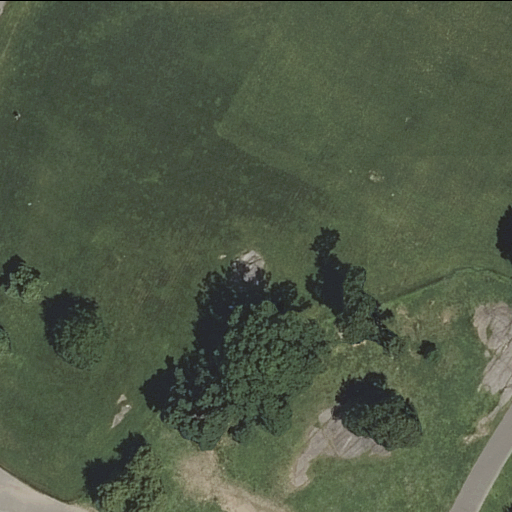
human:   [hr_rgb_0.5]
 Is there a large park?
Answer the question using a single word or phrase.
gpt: yes

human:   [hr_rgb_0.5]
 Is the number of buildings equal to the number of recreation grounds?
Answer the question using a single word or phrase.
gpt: no

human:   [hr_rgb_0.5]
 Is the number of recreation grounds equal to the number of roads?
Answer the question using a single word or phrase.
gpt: no

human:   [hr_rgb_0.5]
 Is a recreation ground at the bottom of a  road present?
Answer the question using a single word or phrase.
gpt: no

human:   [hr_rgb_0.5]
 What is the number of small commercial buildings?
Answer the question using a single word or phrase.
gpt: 0

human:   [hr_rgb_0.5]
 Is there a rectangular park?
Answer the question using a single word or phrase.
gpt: yes

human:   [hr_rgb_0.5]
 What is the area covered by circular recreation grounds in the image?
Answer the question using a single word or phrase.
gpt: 0m2

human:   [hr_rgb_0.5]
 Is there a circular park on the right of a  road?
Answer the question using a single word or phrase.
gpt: no

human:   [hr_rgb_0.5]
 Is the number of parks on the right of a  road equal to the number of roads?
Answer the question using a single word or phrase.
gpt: no

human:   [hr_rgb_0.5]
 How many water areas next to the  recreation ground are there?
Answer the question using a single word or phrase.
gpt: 0

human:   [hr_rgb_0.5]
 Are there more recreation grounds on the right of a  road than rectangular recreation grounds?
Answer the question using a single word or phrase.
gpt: yes

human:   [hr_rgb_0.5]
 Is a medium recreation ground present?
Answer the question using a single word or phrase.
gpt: no

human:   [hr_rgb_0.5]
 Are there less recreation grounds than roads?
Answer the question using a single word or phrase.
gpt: yes

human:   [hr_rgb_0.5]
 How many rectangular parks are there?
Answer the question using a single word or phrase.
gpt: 1

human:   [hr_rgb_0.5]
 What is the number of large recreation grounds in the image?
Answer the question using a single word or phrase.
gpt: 1

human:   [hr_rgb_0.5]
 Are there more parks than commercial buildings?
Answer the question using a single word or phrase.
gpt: yes

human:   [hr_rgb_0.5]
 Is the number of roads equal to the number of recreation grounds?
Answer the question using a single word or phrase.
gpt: no

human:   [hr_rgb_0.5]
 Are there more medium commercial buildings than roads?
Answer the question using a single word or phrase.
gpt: no

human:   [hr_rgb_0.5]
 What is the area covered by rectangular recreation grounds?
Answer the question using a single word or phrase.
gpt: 0m2

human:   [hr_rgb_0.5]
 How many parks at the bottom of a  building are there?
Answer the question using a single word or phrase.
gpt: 0

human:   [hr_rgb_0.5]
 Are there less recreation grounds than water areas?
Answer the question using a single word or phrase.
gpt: no

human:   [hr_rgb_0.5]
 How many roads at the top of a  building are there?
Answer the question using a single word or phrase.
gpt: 0

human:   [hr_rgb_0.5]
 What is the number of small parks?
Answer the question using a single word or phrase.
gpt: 0

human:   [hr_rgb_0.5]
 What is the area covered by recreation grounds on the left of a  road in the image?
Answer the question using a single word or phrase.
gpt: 0m2

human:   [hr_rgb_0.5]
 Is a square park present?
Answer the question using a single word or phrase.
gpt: no

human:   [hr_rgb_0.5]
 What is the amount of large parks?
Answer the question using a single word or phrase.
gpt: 1

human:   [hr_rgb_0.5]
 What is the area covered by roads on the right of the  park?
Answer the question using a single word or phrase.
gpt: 0m2

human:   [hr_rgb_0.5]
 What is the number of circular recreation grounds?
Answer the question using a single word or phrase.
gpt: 0

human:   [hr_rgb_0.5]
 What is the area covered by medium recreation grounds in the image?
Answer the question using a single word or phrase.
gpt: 0m2

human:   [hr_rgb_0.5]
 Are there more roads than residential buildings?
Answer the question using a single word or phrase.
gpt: yes

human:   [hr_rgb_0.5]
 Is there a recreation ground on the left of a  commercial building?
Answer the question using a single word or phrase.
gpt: no

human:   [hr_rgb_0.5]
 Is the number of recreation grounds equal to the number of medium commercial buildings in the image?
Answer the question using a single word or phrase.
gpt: no

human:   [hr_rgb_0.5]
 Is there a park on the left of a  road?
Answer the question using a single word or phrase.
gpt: no

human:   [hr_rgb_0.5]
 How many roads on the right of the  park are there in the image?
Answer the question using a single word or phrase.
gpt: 0

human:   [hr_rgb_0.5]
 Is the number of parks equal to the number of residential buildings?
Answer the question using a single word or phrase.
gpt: no

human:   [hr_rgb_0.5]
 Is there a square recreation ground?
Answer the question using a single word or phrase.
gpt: no